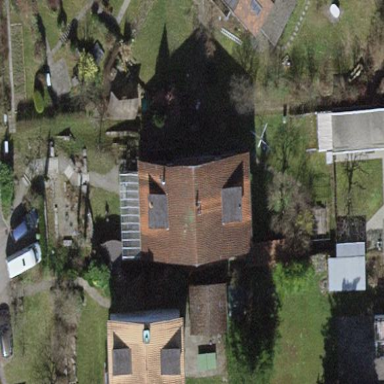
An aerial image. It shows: Building with tile roof.